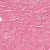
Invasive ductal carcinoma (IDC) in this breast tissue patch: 0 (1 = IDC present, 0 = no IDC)